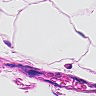
Metastatic tissue present: no